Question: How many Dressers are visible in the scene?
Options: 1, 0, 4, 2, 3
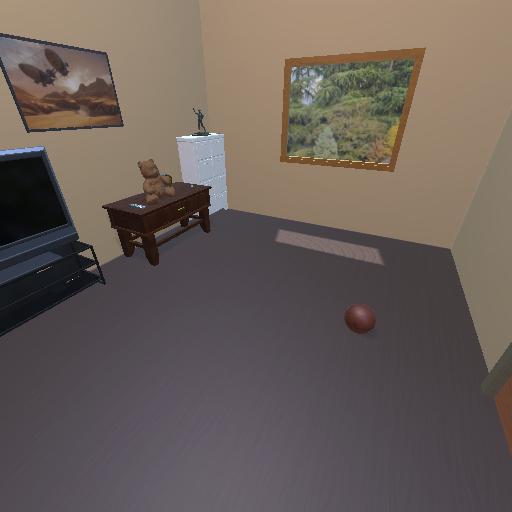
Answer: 1